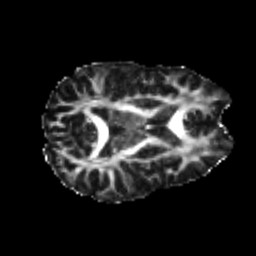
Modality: FA
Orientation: axial
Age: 22
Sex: female
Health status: healthy
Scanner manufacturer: philips
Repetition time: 7.385 s
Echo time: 0.08599 s